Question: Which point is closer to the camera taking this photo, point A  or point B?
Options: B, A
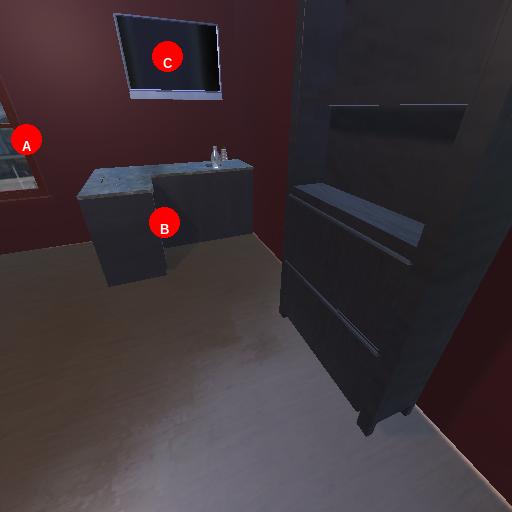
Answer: B